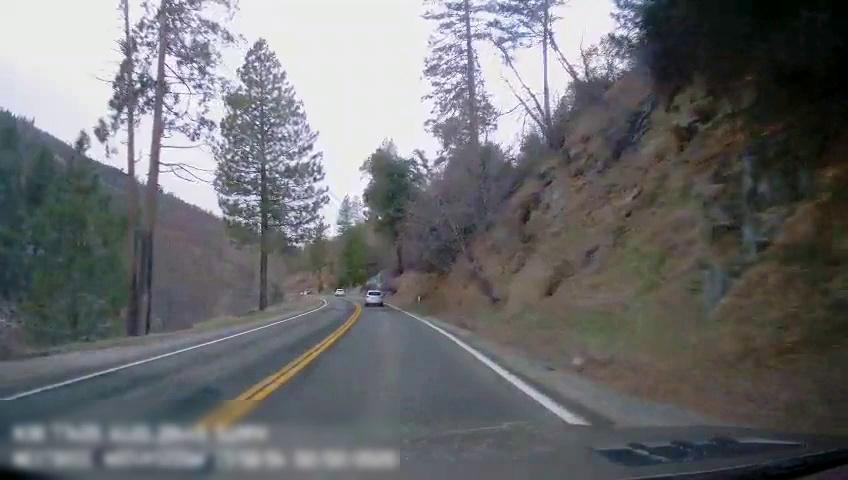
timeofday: Day
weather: Cloudy
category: Drivable Space
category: Vehicles | Car
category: Vehicles | SUV
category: Lanes | Current Lane
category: Lanes | Current Lane
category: Lanes | Opposite Lane